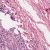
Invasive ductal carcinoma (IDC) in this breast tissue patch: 1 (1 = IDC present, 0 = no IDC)